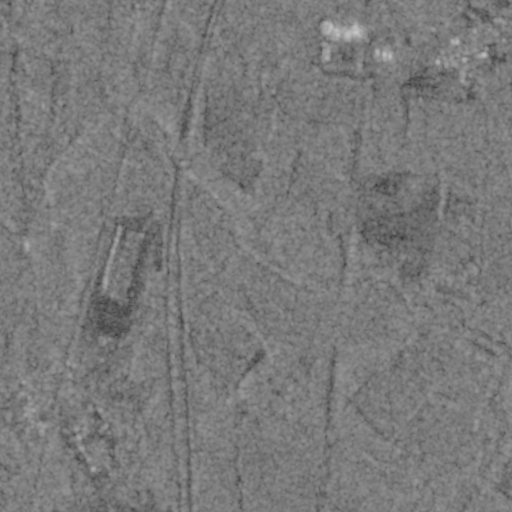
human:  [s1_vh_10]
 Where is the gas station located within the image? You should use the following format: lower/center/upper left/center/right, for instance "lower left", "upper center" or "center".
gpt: The gas station is located in the upper left of the image.
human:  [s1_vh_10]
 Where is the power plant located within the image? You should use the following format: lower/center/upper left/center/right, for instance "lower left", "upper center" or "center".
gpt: The power plant is located in the upper right of the image.
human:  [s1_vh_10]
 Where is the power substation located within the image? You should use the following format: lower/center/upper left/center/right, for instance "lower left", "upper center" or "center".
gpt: The power substation is located in the upper right of the image.
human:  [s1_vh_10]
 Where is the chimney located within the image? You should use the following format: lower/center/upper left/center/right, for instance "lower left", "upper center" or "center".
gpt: The chimney is located in the upper right of the image.
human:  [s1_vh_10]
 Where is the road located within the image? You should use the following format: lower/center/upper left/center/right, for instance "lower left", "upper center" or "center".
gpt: There is no road in the image.

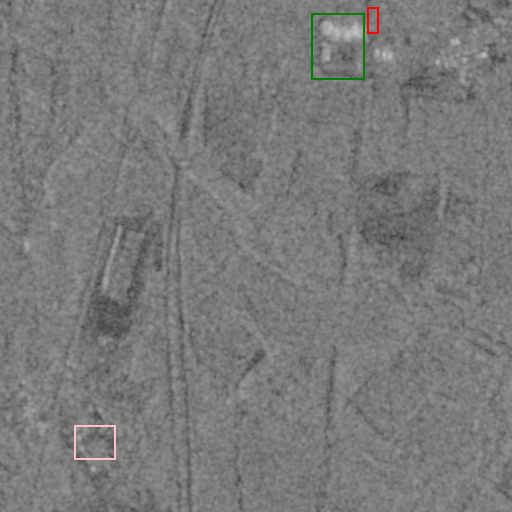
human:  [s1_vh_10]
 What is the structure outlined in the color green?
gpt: The structure outlined in green is a power plant.
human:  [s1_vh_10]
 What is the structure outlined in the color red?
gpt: The structure outlined in red is a power substation.
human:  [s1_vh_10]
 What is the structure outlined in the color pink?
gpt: The structure outlined in pink is a building.
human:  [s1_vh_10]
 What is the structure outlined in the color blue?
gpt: There is no blue outline.